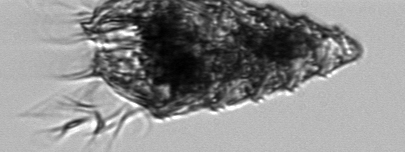
Label: Laboea_strobila